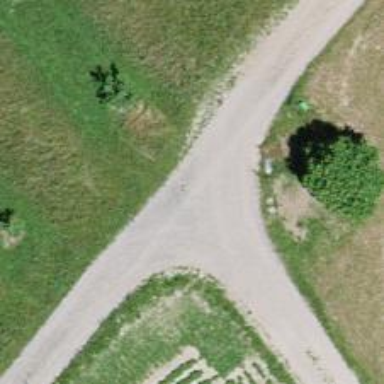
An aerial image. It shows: Unpaved track with grade2 tracktype.